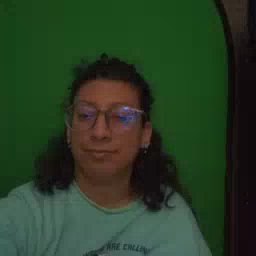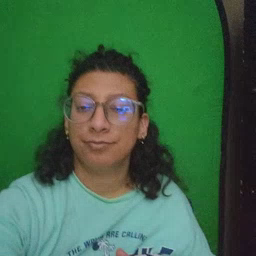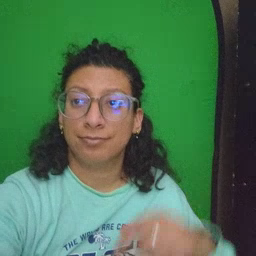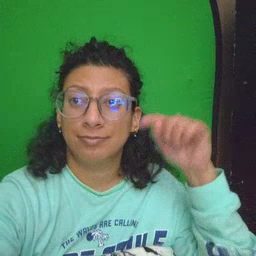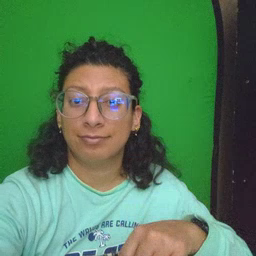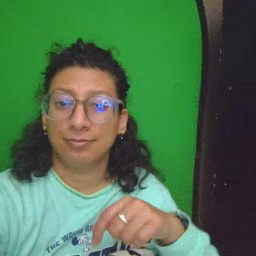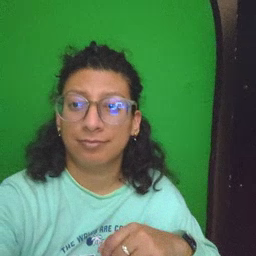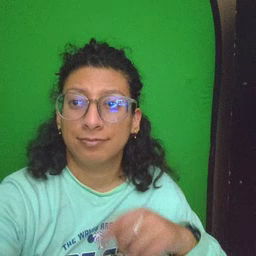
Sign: down